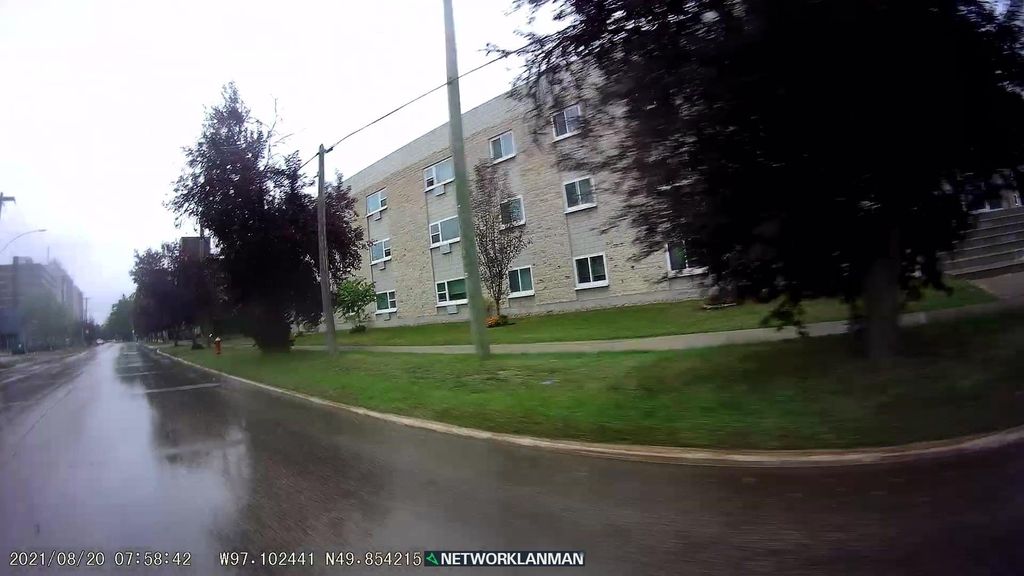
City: winnipeg